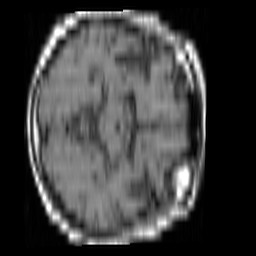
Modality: T1w
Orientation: axial
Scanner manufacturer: siemens
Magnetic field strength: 1.5 T
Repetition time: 0.537 s
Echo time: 0.012 s